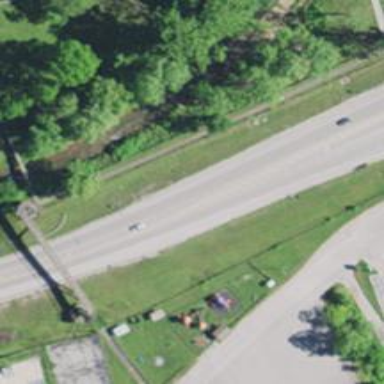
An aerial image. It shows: Trunk highway.